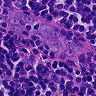
Metastatic tissue present: no